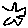
Label: star